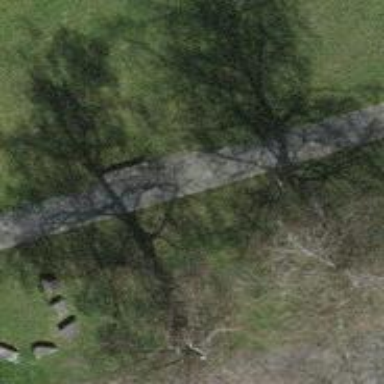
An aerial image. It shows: Bench.